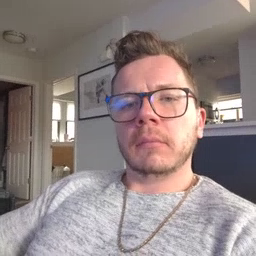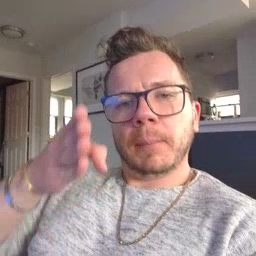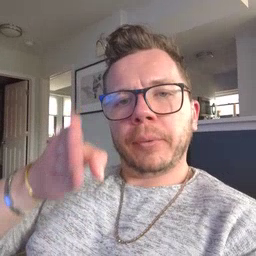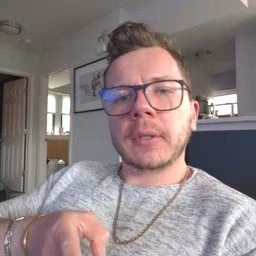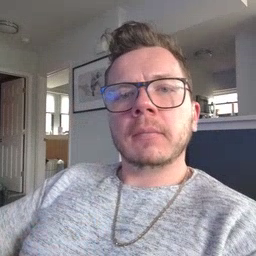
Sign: person